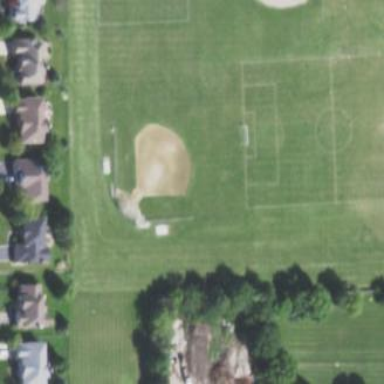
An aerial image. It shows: Baseball pitch for leisure land.